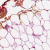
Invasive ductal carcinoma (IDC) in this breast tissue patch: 0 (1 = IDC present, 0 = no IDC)